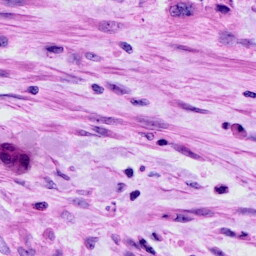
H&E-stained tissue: Cervix